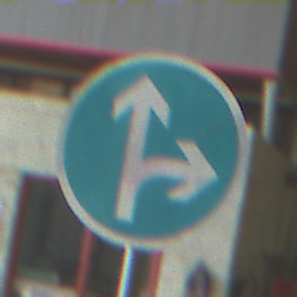
Verkehrszeichen: VorgeschriebeneFahrtrichtungGeradeausOderRechts
Umgebung: Indoor, Urban
Tageszeit: Midday
Wetter: NotSpecified
Licht: Natural
Jahreszeit: NotSpecified
Kontrast: MediumContrast